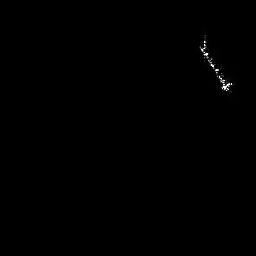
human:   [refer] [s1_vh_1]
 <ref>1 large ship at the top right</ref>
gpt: <box>[[76, 11, 91, 37, 0]]</box>